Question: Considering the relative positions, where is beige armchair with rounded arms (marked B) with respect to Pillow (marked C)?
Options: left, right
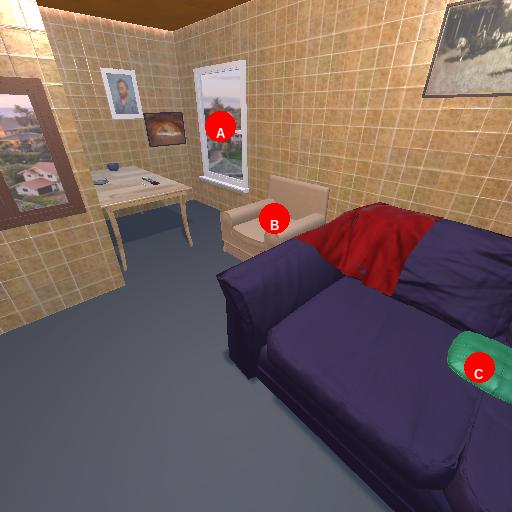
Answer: left